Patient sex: M
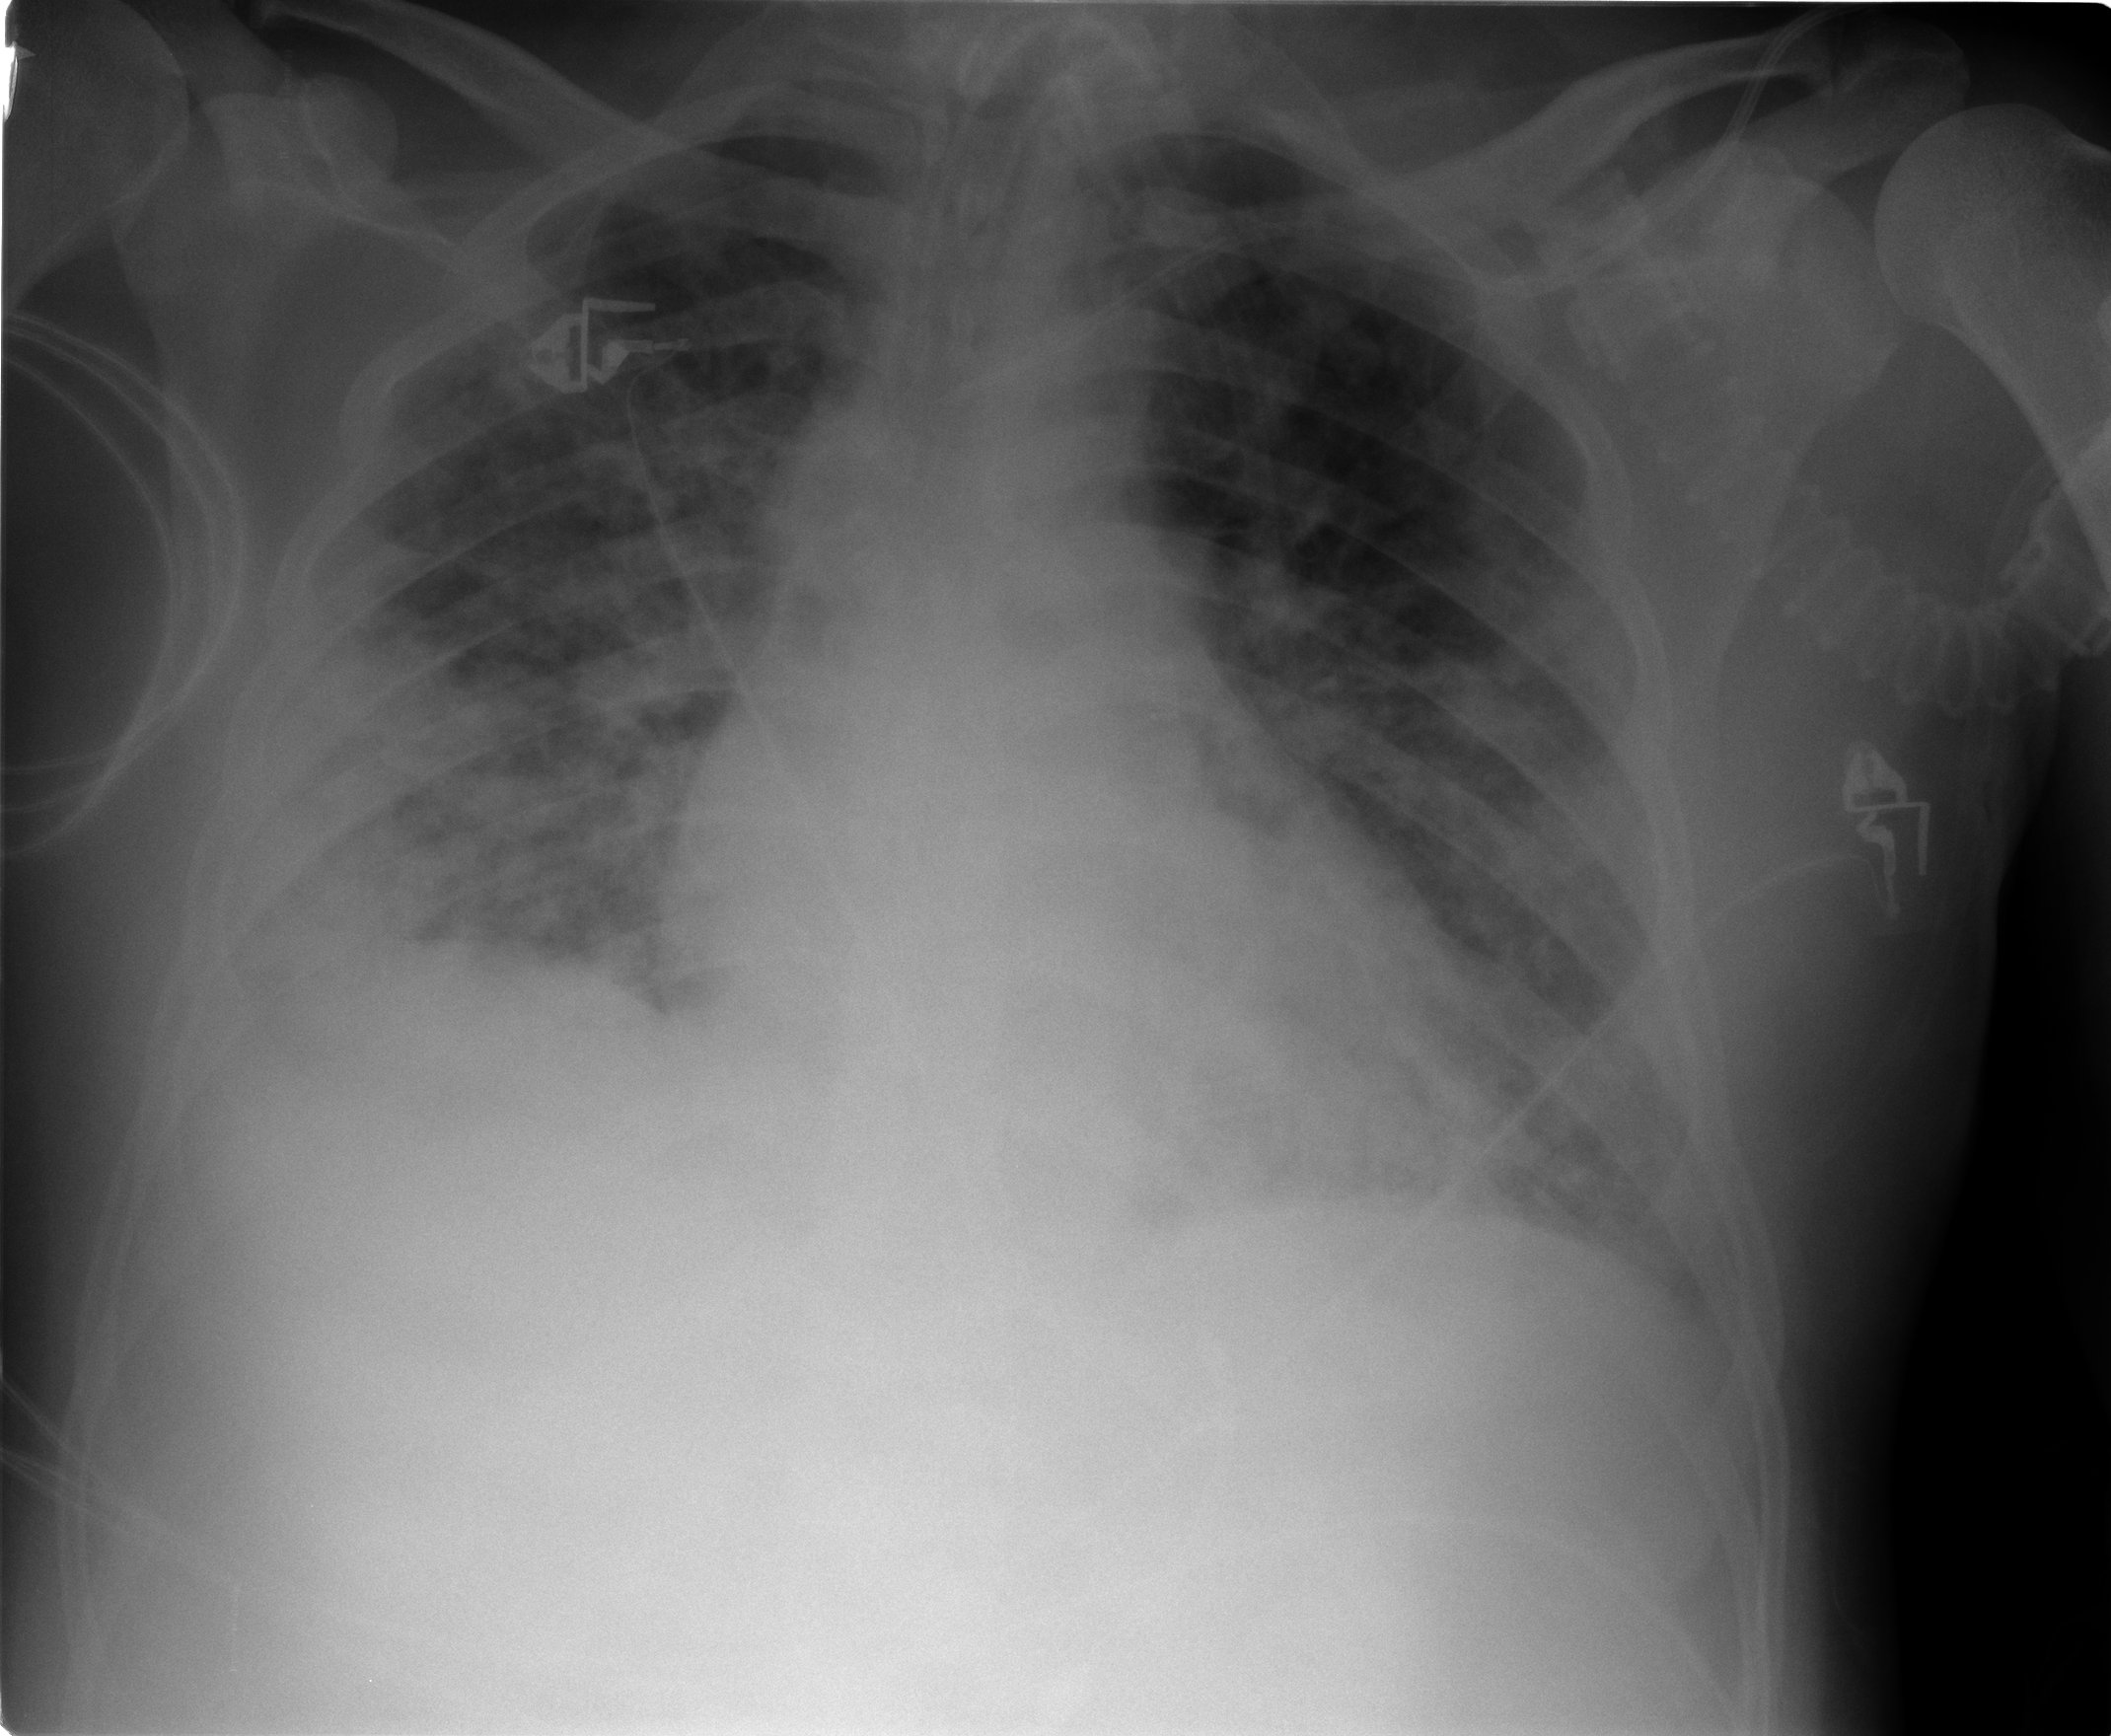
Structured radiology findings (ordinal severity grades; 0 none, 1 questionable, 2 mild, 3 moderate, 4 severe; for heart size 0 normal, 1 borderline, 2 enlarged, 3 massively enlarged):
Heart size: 0
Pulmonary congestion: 1
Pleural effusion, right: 2
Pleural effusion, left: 0
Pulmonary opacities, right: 4
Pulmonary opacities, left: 3
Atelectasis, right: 2
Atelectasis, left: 2